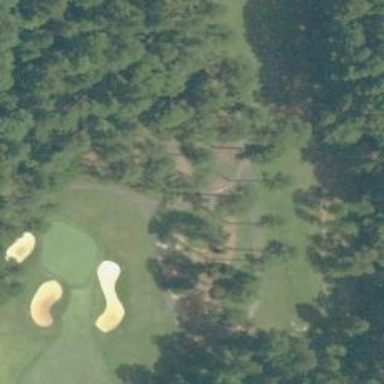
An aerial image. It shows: Pathway for golfing.